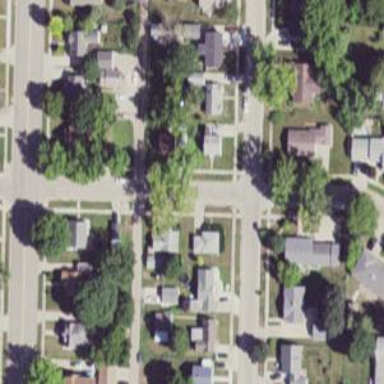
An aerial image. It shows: Alley classified as service road.